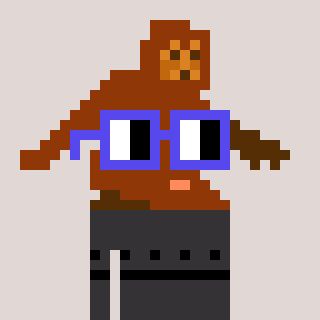
a pixel art character with square blue glasses, a bigfoot-shaped head and a grayscale-colored body on a warm background